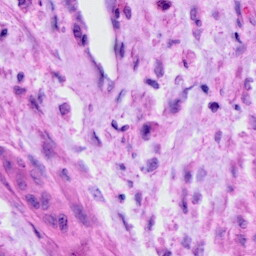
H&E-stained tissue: Cervix